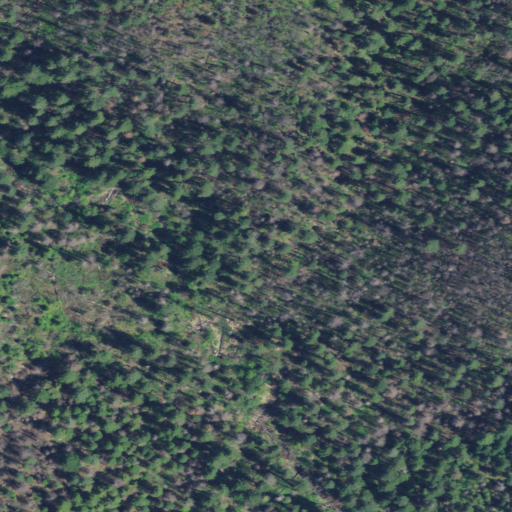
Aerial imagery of valley in Oregon named Tison Gulch containing shrub, grassland, and evergreen forest